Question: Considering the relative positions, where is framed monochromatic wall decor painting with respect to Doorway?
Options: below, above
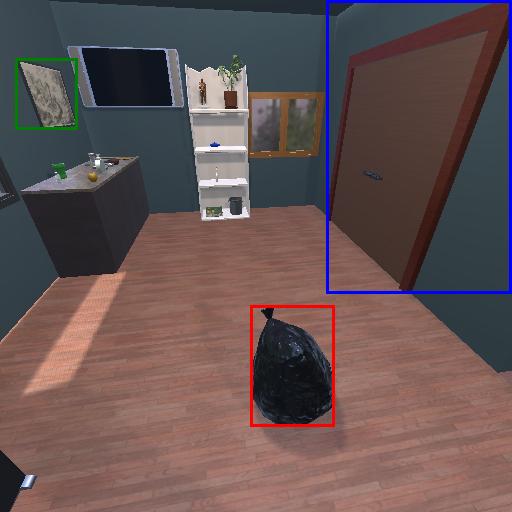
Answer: below